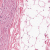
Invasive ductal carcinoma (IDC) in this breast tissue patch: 0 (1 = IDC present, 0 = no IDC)